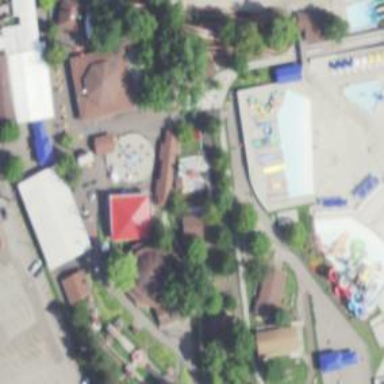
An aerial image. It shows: Miniature railway.